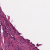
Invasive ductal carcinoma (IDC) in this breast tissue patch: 0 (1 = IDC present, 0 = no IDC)